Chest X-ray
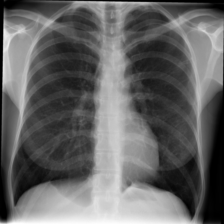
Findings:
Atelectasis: negative
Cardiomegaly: negative
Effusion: positive
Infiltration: negative
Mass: negative
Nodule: negative
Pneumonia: negative
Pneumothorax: negative
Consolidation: negative
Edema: negative
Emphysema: negative
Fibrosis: negative
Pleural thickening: negative
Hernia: negative